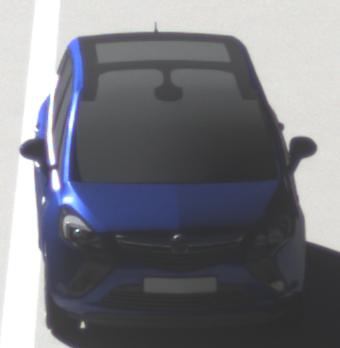
Make: Opel
Model: Zafira Tourer 1.8
Detailed model: Zafira (C) Tourer
Model produced from: 2012/01
Model produced until: 2015/06
Doors: 5
Color: blue
Road condition: dry road
Daytime: morning or afternoon
Contrast: high contrast